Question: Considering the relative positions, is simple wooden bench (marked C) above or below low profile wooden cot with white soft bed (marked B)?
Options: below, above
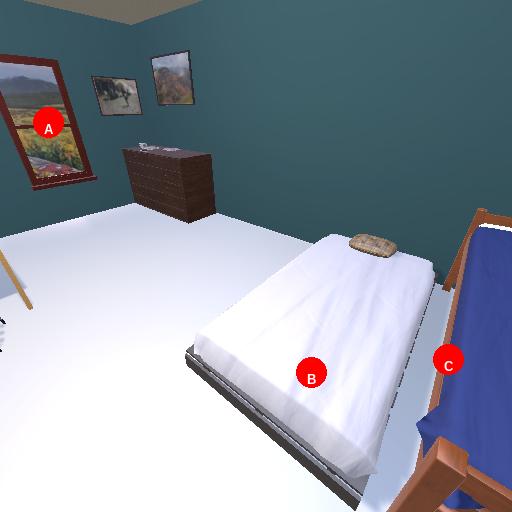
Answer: below